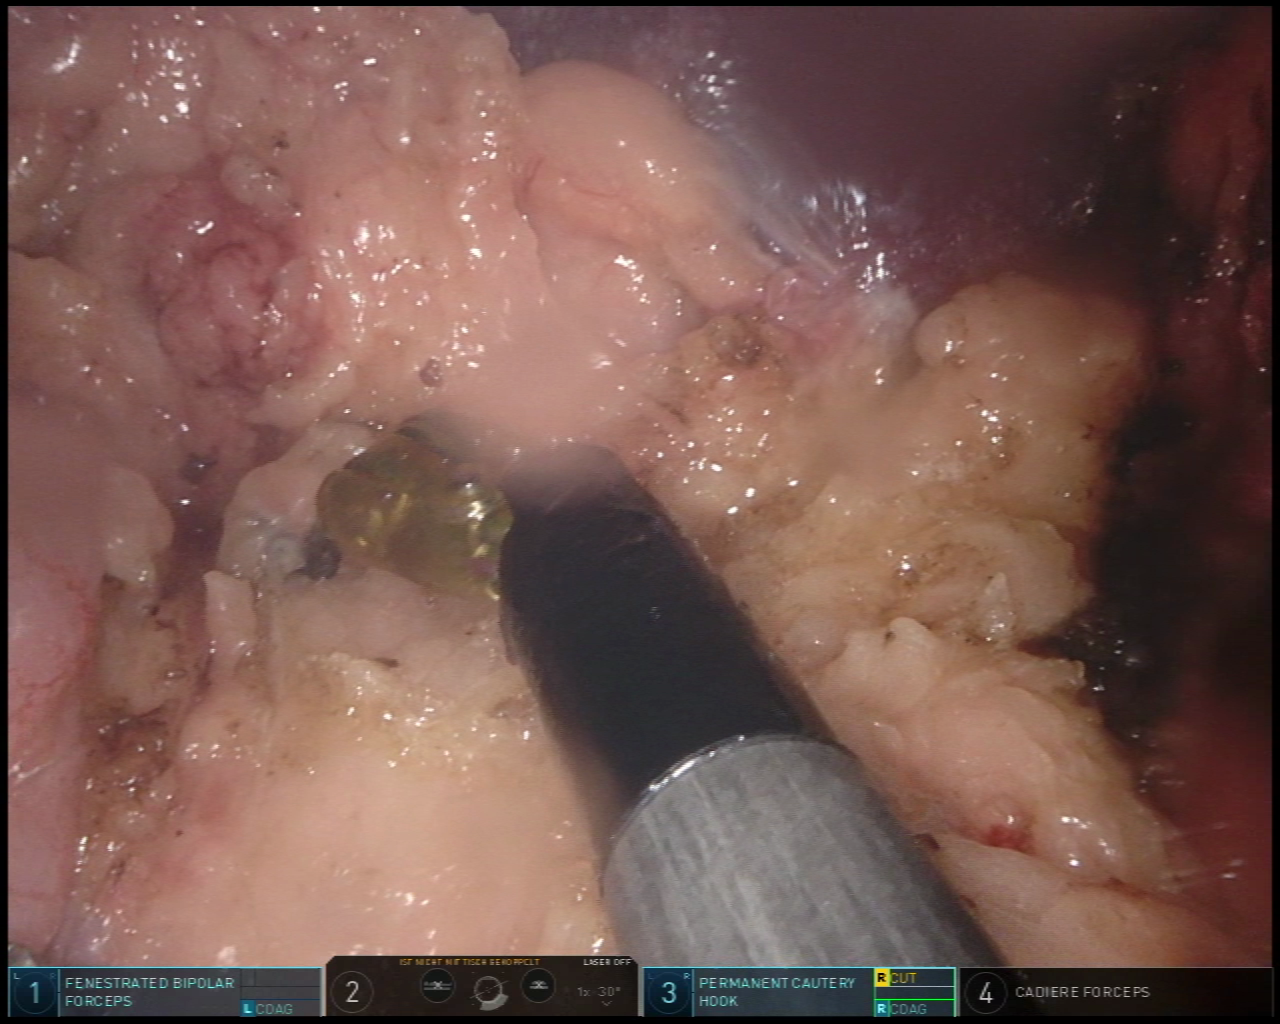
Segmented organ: spleen
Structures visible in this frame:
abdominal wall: no
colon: yes
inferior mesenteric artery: no
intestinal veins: no
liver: no
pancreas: no
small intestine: no
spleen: yes
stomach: no
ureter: no
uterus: no
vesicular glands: no